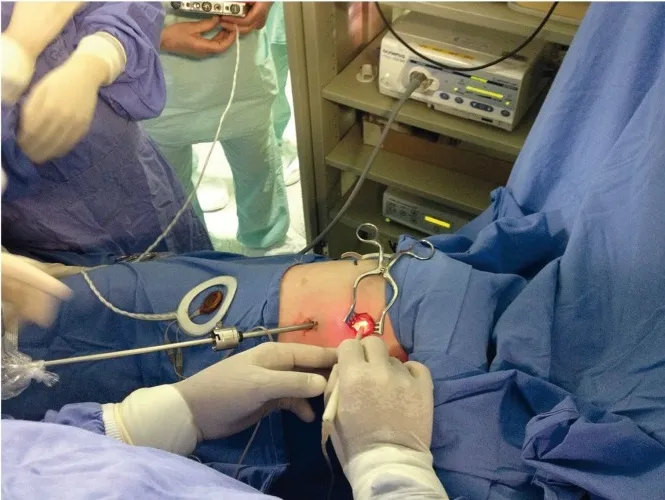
Photograph showing the time of implantation of the diaphragmatic pacemaker intraoperatively.
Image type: medical_photograph (other_medical_photograph)